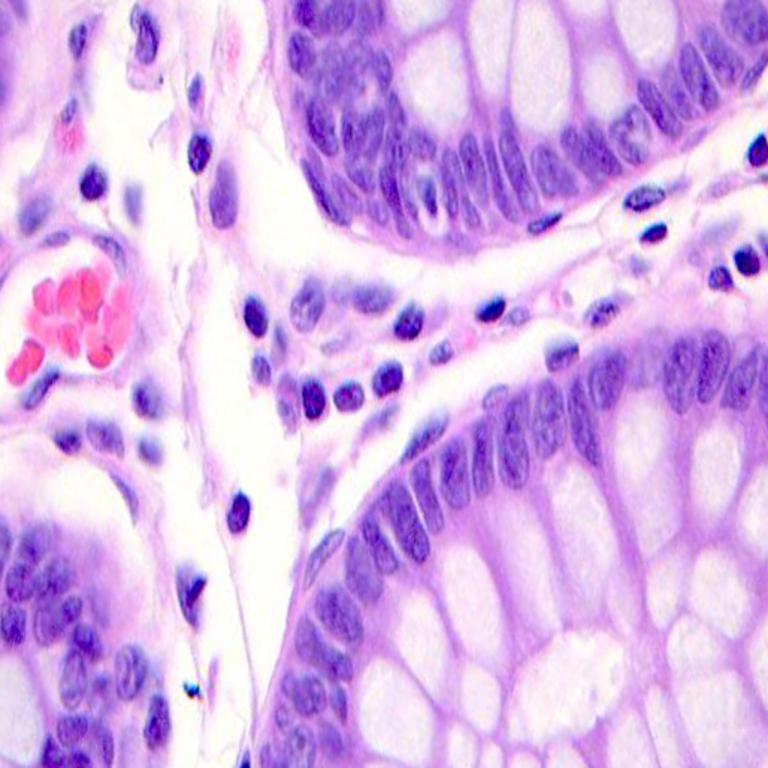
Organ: colon
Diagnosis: benign